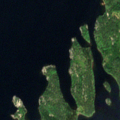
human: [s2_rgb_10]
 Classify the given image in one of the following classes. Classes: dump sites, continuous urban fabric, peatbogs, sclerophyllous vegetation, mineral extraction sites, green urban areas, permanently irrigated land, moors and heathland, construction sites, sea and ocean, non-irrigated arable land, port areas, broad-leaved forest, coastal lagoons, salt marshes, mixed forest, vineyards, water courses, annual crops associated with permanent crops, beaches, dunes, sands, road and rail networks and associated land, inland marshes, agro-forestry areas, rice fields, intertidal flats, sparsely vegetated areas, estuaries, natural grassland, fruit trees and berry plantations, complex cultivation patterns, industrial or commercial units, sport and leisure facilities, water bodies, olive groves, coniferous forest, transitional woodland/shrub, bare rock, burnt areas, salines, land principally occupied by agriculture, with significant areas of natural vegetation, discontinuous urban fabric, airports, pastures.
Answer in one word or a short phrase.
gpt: coniferous forest, water bodies